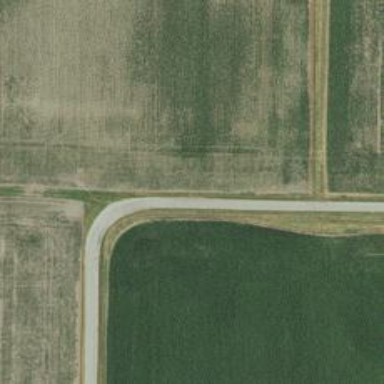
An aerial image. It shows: Unclassified road.